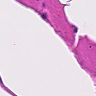
Metastatic tissue present: no